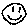
Label: smiley face